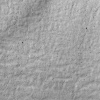
Atmospheric dust classification: not_dusty